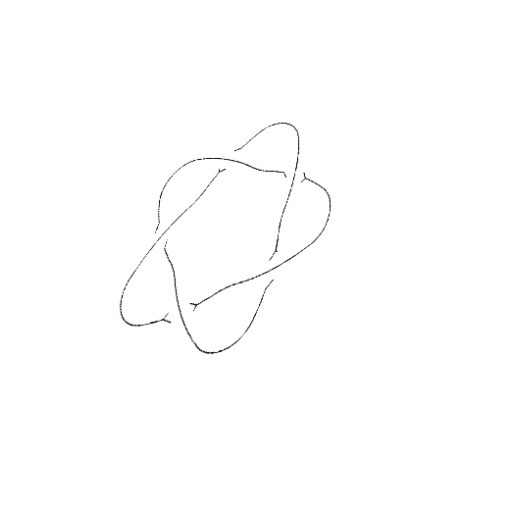
Crossing number: 5